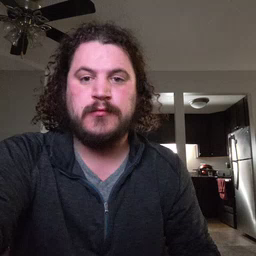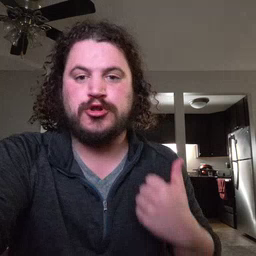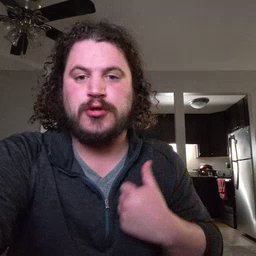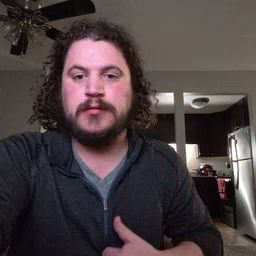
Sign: jacket